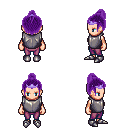
a pixel art fantasy rpg character, female body template, human, light skin, steel chest armor, magenta pants, purple short topknot hairstyle, purple tiara, metal boots, four views (front, back, left, right), 2x2 character sprite sheet, small pixel art, hard edges, no anti-aliasing